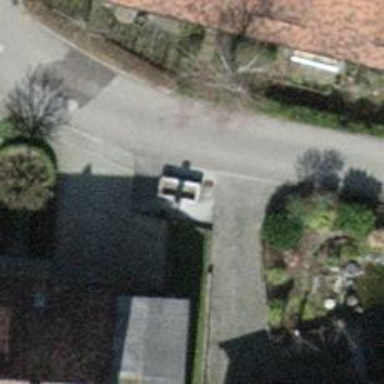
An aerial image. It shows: Fountain.